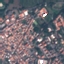
Land use / land cover: Residential